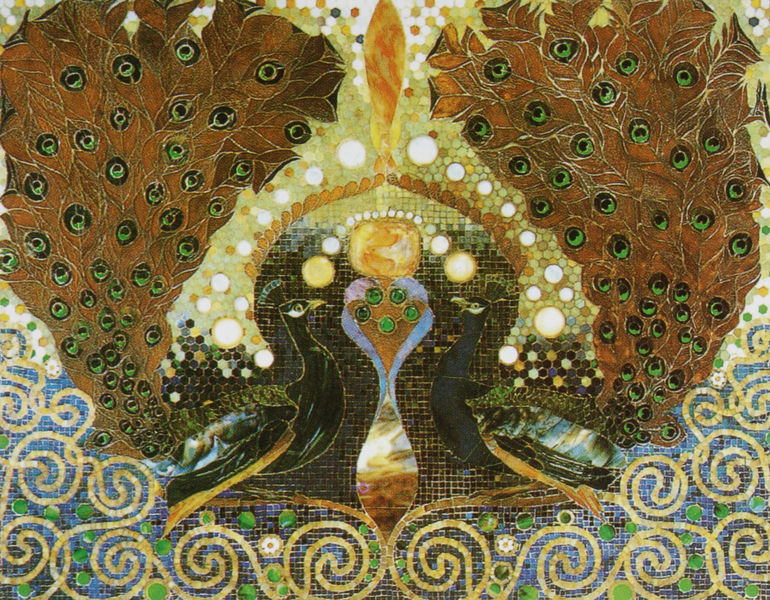
Titel: Pfauen-Mosaik
Künstler: Louis Comfort Tiffany
Standort: Ann Arbor (Michigan)
Institution: University of Michigan School of Art and College of Architecture and Urban Planning
Schlagwörter: baum, blau, blätter, feder, flügel, gemälde, himmel, kopf, meer, vogel, wasser, weiß, wolken, bäume, gelb, grün, landschaft, ocker, ausschnitt, braun, brust, grau, köpfe, licht, orange, profil, schmuck, schwarz, ausblick, blick, blüten, gras, rot, tier, tiere, wiese, wolke, beige, flächig, muster, ornament, symbolismus, wand, augen, federn, gefieder, stein, steine, bild, hals, spiegel, öl, feld, felder, gräser, spiegelung, vögel, weide, sonne, wiesen, boden, land, auge, figur, gold, paar, perlen, wald, kreis, räder, engel, keramik, ranken, vase, hellblau, schwanz, schweif, wellen, liebe, umrisse, schnabel, zwei, fußboden, farben, fläche, flächen, kamm, farbe, formen, lila, violett, klein, linien, figuren, rad, romantik, jugendstil, detail, symmetrie, dekor, ornamente, verzierung, ölfarbe, ölfarben, klimt, striche, collage, surrealismus, foto, fotografie, photographie, punkte, symetrie, fugen, weiden, porzellan, gemalt, orient, flammen, linie, symmetrisch, tauben, form, asien, fliesen, strich, punkt, kreise, tupfen, kugel, kugeln, pfau, hälse, krallen, schnäbel, kacheln, mosaik, kunst, oranmente, photo, wandschmuck, villa, geometrisch, öffnung, farbfoto, wiener, steinchen, kralle, herz, fresko, wien, federschmuck, golden, hera, juno, fließen, gespiegelt, hoffnung, wnad, symbolik, welt, schlagen, figürlich, spiralen, pfauenfeder, spirale, waben, geometrie, islam, persien, achsensymmetrie, mosaike, sezession, wiener secession, wiener sezession, goldgrund, kandelaber, mäander, weltkugel, schwimmbad, teile, mathematik, prachtvoll, blöd, kringel, mischtechnik, prächtig, geklebt, kann, schrecklich, byzanz, iran, persisch, pfaue, flügeln, blattgold, pfauen, pfauenauge, mosaiksteine, iranisch, kriese, pfauenaugen, wunderschön, pfauenrad, schwanzfedern, vexierbild, plättchen, balz, pfauenfedern, gustav klimt, surealismus, pfaun, am werk., angerufen haben., ausserdem glaube ich dann, blö, das macht das ganze spiel, dass jemand in meinen computer, denn schon wieder., dölbblöd, döllöb, federn auge, formen flügel pfauenauge, fächerung, ich wollte eh mal wieder, ist der spitzenreiter wieder a, kaputt., meine güte, geht es gar nicht, mosaiksteinchen, pfauensugen, pfauenthron, prachtvogel, schnäbel7, weiter. was soll der quatsch, wieseng, mosaique, mosaice